Question: Sometimes I start a MATLAB script and realize too late that it is going to output way too many figures. Eventually I get an
> Exception in thread "AWT-EventQueue-0" java.lang.OutOfMemoryError: Java heap space
which can easily be reproduced on my machine using
'''
for i=1:inf
figure;
end
'''
I get to around ~90 figures before it crashes with the standard setting (<URL> of 128 MB Java heap, while doubling the Heap to 256 MB gives me around 200 figures.
If there is not enough memory for another figure, I'd like my script to be rather than crash.
Maybe I could have a wrapper for 'figure' which (somehow?) checks how much Java heap is available and which refuses to open a new figure if there is not enough space left?
Using the answers below, I get a nice graph for how much free Memory Java has:

This was produced using
'''
for i=1:inf
java.lang.Runtime.getRuntime.gc
fprintf('%3.0f: %1.0f Byte free
',i,java.lang.Runtime.getRuntime.freeMemory);
figure;
end
'''
I assume the increase in the beginning means that garbage collection only does a certain effort every time I call it?
Using the help I got here, I implemented the following solution as a 'figure.m' which overloads and calls the build-in 'figure' command:
'''
function varargout=figure(varargin)
memcutoff = 10E6; % keep at least this amount of bytes free
memkeyboard= 3E6; % if memory drops below this, interrupt execution and go to keyboard mode
global refuse_new_figures
if refuse_new_figures
warning('jb:fig:lowjavamem2','Java WAS memory low -> refusing to create a new figure. To reset, type "global refuse_new_figures ; refuse_new_figures = [];"');
return
end
freemem=java.lang.Runtime.getRuntime.freeMemory;
if freemem < memcutoff
fprintf('Free memory is low (%1.0f Bytes) -> running garbace collector...
',freemem);
java.lang.Runtime.getRuntime.gc
end
freemem=java.lang.Runtime.getRuntime.freeMemory;
% fprintf('Free memory is %1.0f Bytes.
',freemem);
if freemem < memkeyboard
warning('jb:fig:lowjavamem','Java memory very low -> going into interactive mode. Good luck!');
keyboard;
end
if freemem < memcutoff
warning('jb:fig:lowjavamem','Java memory low -> refusing to create a new figure!');
refuse_new_figures=true;
else
if nargin > 0
if nargout > 0
varargout{1}=builtin('figure',varargin{:});
else
builtin('figure',varargin{:});
end
else
if nargout > 0
varargout{1}=builtin('figure');
else
builtin('figure');
end
end
end
'''
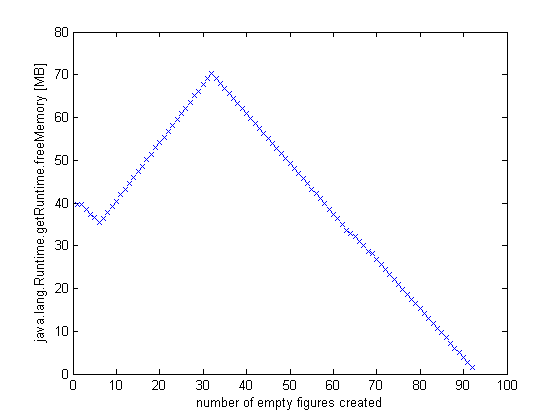
Answer: In general, I'd suggest setting maximum Java Heap Memory to about 25% of the available RAM, which allows you to open lots of figures (but not infinite numbers). If you cannot do this in the preferences (e.g. b/c you have a Mac like mine), <URL> will help - it overrides the preference settings.
The linked solution also tells you how much free java memory you have left, and how much total is available: Run the following commands:
'''
java.lang.Runtime.getRuntime.maxMemory
java.lang.Runtime.getRuntime.totalMemory
java.lang.Runtime.getRuntime.freeMemory
'''
Unfortunately, a figure doesn't take a fixed amount of Java memory, an empty figure takes much less than one displaying 10k points, and a minimized figure takes less memory than a maximized one. However, if you can estimate the average memory needed per figure, you can indeed write a wrapper for 'figure' that checks whether it's likely that this figure will be the last. Alternatively/additionally, you could make the wrapper function minimize all other figures (<URL>.
As pointed out by <URL>, you may also try and perform garbage collection before checking how much memory is available - though I don't know whether Matlab would try that, anyway.